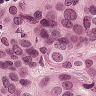
Metastatic tissue present: yes